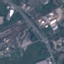
Label: Highway